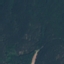
Land use / land cover class: Forest